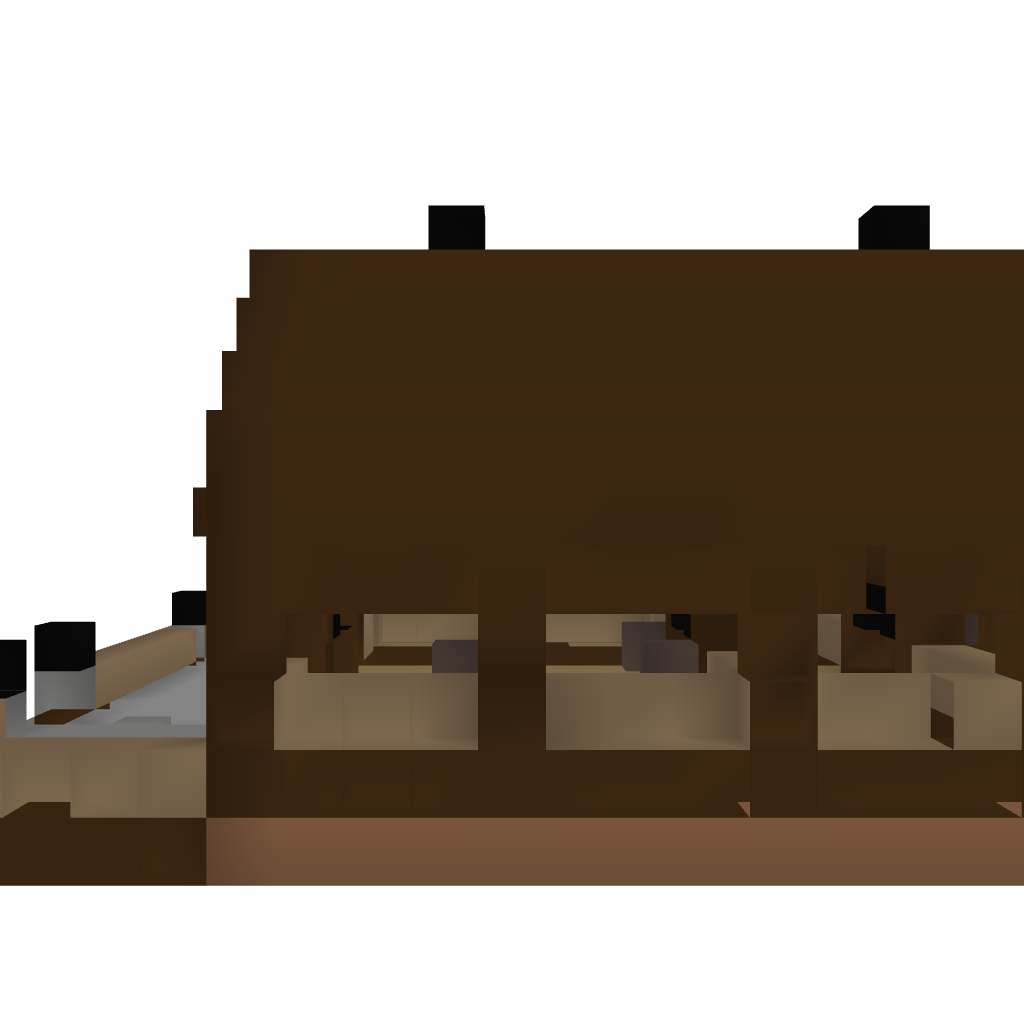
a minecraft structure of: medium horse stable